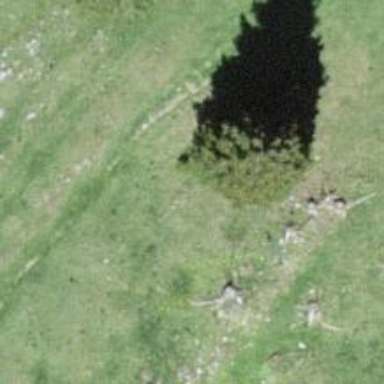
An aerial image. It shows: Needle-leaved tree in nature.